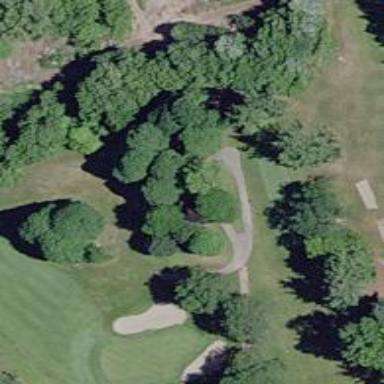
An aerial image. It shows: Pathway for golfing.